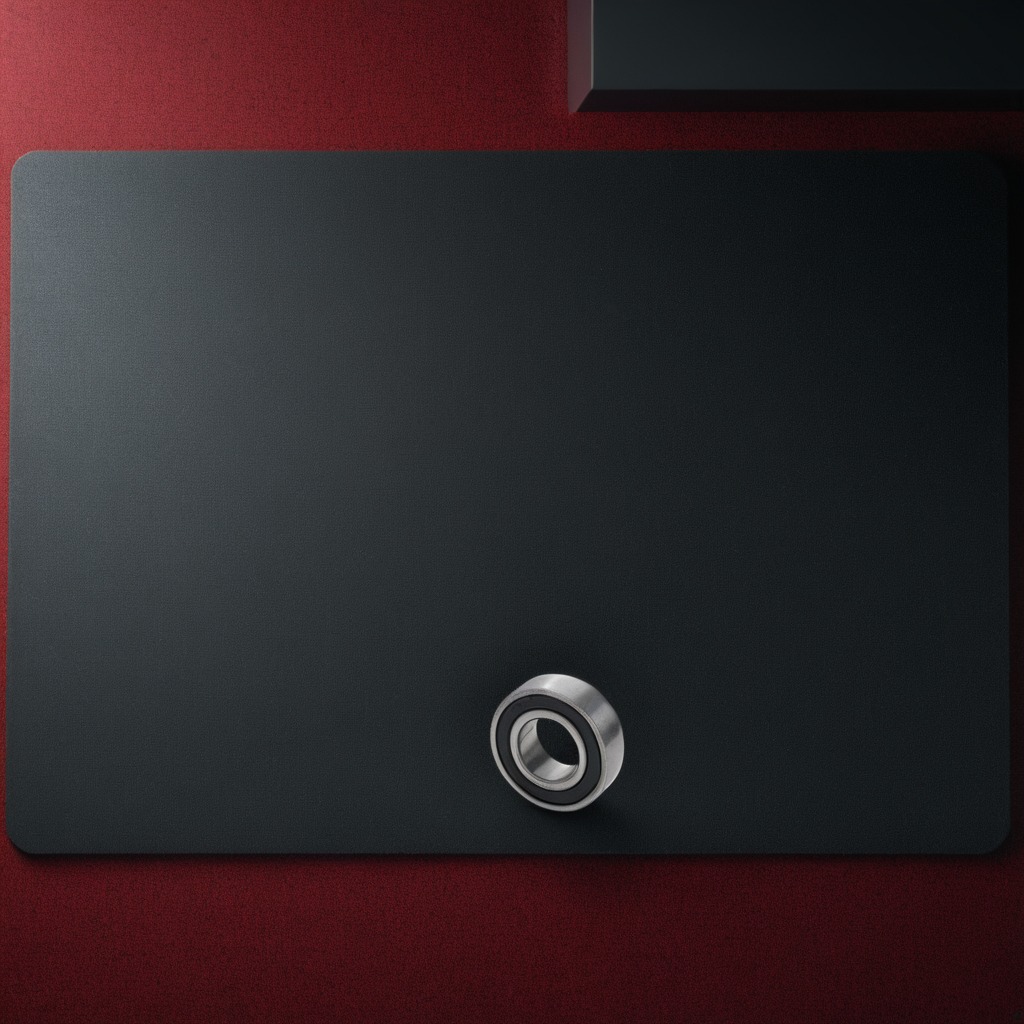
A metal ball bearing lying on a clean granite tabletop covered with a red rubber mat inside a workshop at night dim ambient light soft shadows worn but beneath the mat